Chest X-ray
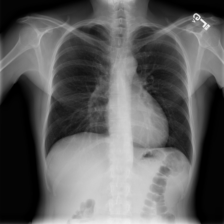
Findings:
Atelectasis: negative
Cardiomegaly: negative
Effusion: negative
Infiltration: negative
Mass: negative
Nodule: negative
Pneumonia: negative
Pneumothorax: negative
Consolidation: negative
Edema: negative
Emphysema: negative
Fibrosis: negative
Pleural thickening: negative
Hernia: negative